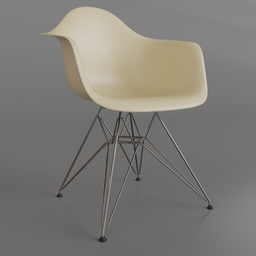
Label: furniture